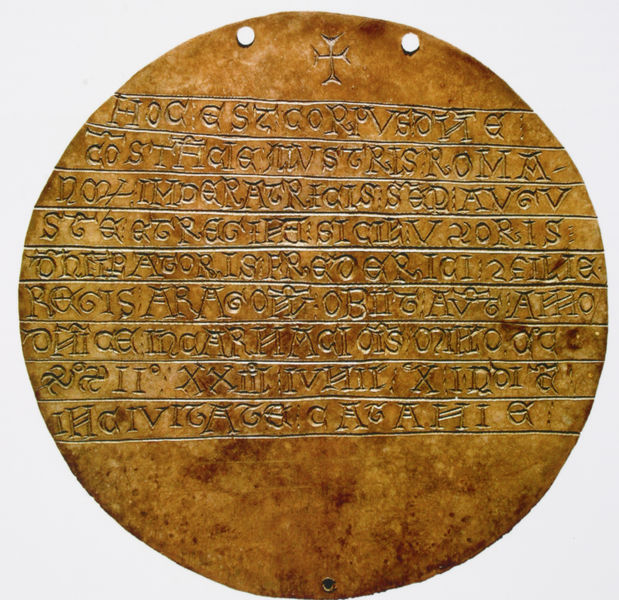
Titel: Grabauthenik
Standort: Palermo
Institution: Kathedrale, Tesoro
Schlagwörter: braun, holz, schmuck, symbol, zeichen, muster, alt, stein, bild, kirche, gold, drei, kreis, rund, ton, schrift, zwei, rind, linien, könig, tafel, old, yellow, inschrift, zahlen, streifen, metall, brown, bronze, platte, schriftzeichen, striche, foto, schild, messing, antike, medaillon, kreuz, linie, scheibe, loch, kupfer, text, buchstaben, medallie, herrscher, gravur, löcher, rom, halbkreis, flecken, anhänger, amulett, zahl, antik, christlich, greek, roman, griechisch, metal, flat, medaille, zeilen, register, reliquie, sakral, cross, writing, photo, letters, symbole, römisch, münze, nürnberg, rome, latein, grichisch, lateinisch, inscription, italian, schriftband, rost, circle, lines, coin, katholisch, roma, crucifix, byzanz, rust, evangelium, medaillie, aufhängung, öse, corpus, runen, round, latin, omega, est, words, tempelritter, copper, medallion, alfa, runnen, engraved, hoc, numbers, a, e, h, viel schrift, regis, lateinische schrift, tablet, symbols, clay, carved, hole, sicily, language, stains, holes, noris, medalion, sz, cruss